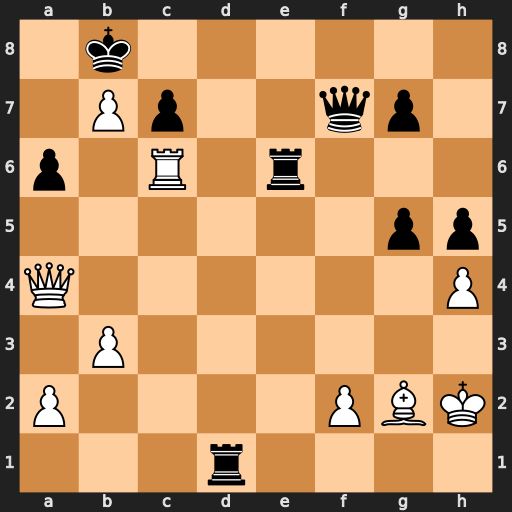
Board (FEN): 1k6/1Pp2qp1/p1R1r3/6pp/Q6P/1P6/P4PBK/3r4
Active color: w
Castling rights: -
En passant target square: -
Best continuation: Qc4 Rxc6 Qxf7